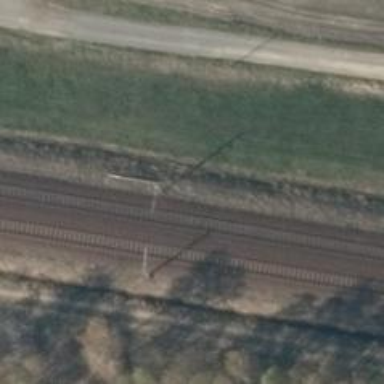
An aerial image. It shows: Railway milestone with catenary mast.